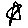
Label: star